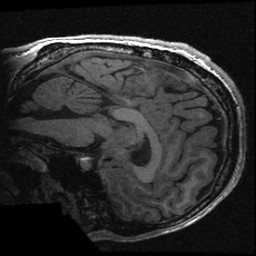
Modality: T1w
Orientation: sagittal
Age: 27
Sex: male